Question: What is the value of this measurement?
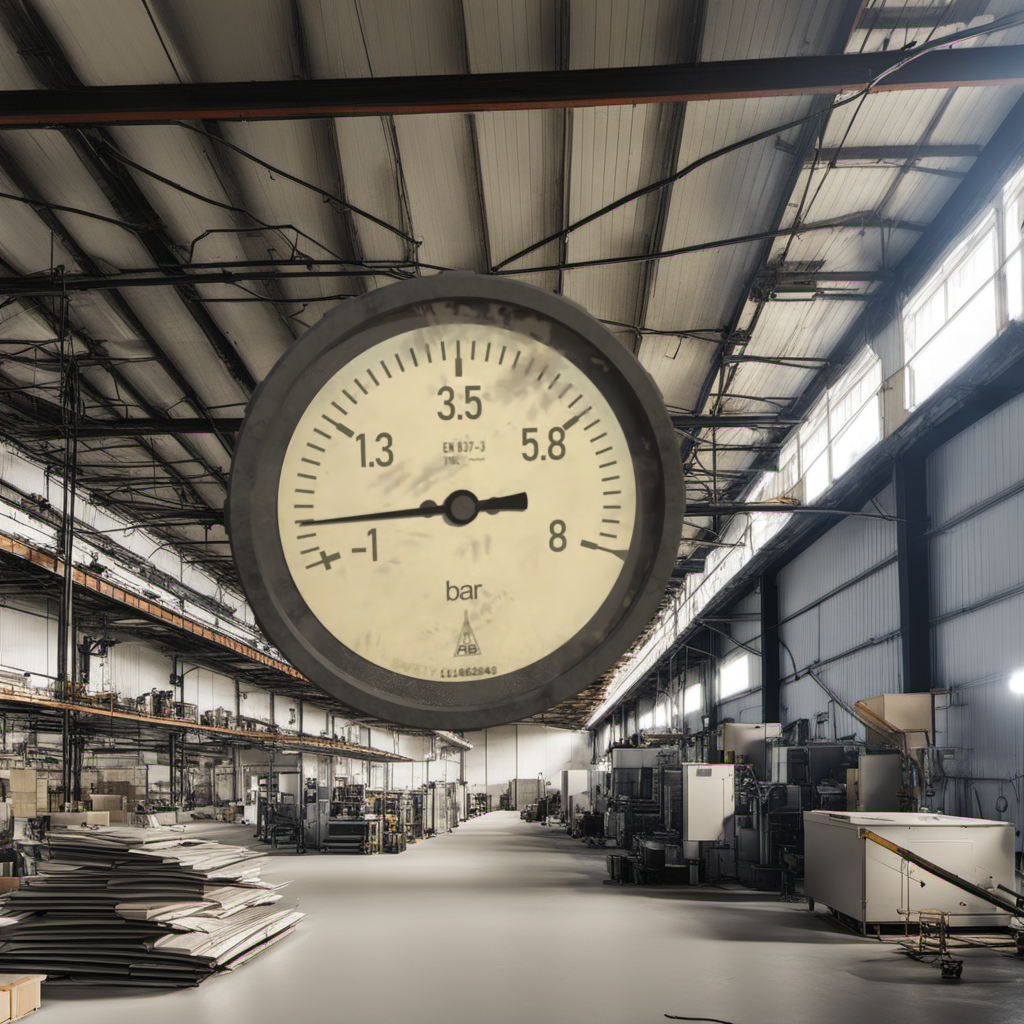
Answer: The result is -0.27
Question: What is the value range of this measurement?
Answer: The range is from -1 to 8
Question: What is the minimum and maximum reading range of this measurement?
Answer: The minimum value is -1 and the maximum value is 8